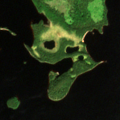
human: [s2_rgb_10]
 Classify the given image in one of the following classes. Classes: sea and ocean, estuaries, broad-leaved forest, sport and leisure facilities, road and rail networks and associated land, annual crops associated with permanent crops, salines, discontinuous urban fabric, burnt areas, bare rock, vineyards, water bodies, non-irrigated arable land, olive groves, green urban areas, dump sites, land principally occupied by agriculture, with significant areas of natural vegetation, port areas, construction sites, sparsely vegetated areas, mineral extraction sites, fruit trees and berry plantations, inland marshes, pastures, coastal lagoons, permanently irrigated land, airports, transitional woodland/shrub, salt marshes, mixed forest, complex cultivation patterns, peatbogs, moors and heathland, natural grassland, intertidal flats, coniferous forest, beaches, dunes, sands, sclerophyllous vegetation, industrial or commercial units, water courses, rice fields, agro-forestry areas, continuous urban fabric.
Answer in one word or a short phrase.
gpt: coniferous forest, mixed forest, water bodies